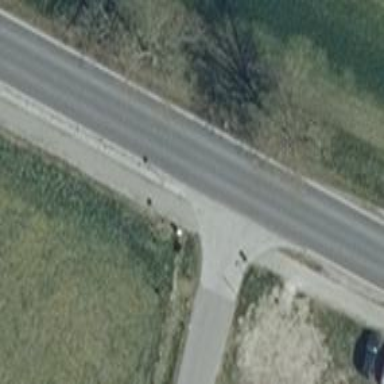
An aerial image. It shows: Unmarked crossing on the road.